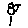
Label: flower